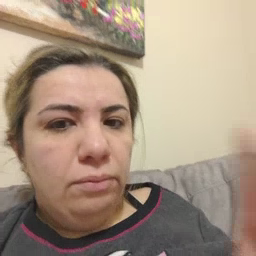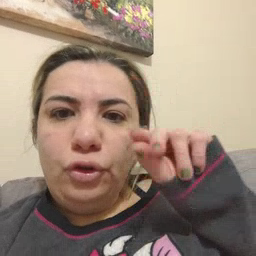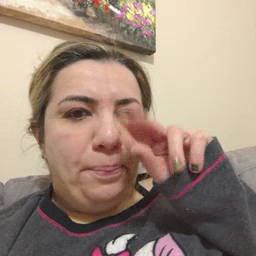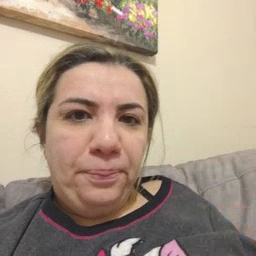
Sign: no